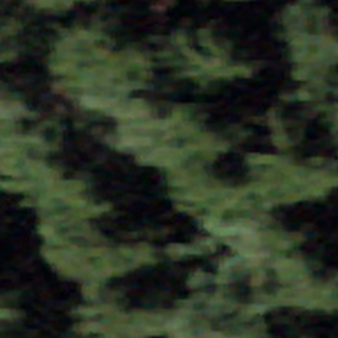
Label: other